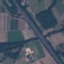
Land use / land cover: Highway